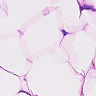
Metastatic tissue present: no